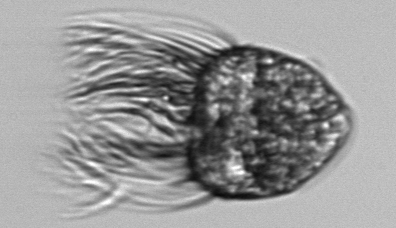
Label: Pelagostrobilidium